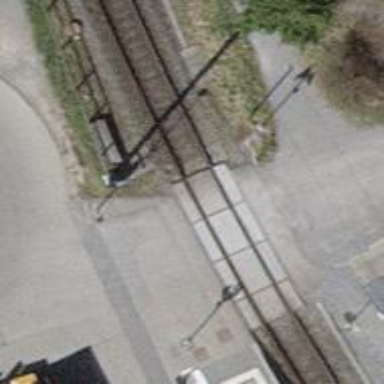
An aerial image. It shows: Level crossing along the railway.